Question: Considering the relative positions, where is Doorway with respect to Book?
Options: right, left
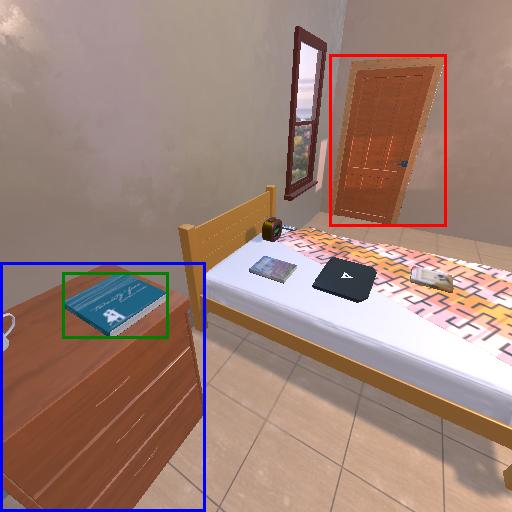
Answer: right